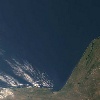
Label: water